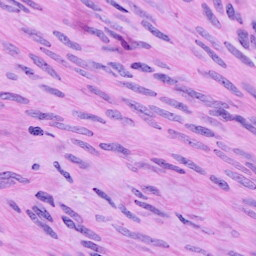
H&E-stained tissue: Cervix